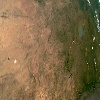
Label: land